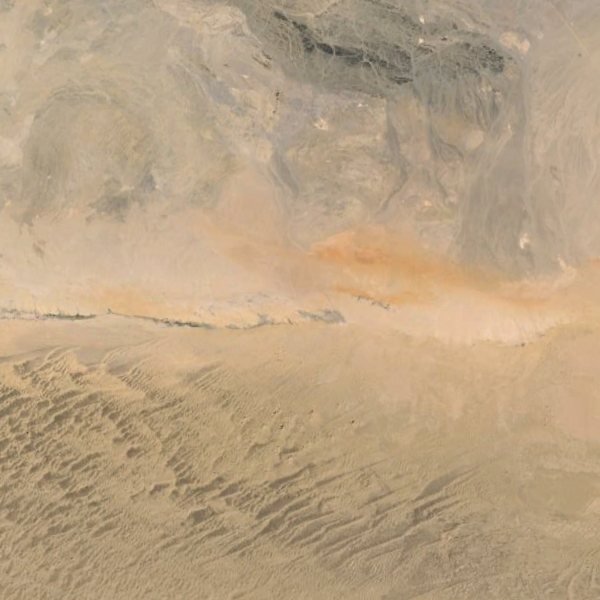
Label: Desert